Question: I have a piece of code to print out PID's once Forked, and just a basic user input thing, but each time I run the script, sometimes it runs as expected and it all prints out within one command, then the next time the child prints it's PID, it does so on a next line and leaves the terminal in a state in which you need to press enter for it to continue. I've researched this website about people flushing at what not, which I've added literally everywhere but I still can't get it to work.
My code:
'''
#include <unistd.h>
#include <stdio.h>
#include "sys/types.h"
int main(){
int pid;
int userInput;
printf("Please enter a number: ");
userInput = getchar();
printf("
You entered: ");
putchar(userInput);
printf ("
");
fflush(0);
pid = fork();
if (0 == pid)
{
printf ("I am the child process, my PID is %d
", getpid());
fflush(0);
}
else
{
printf ("I am the parent process, my PID is %d
", getpid());
fflush(0);
}
return 0;
}
'''
And this is what happens when I run it a few times:

Could someone point out where I've gone wrong and how to correct it?
Thanks!
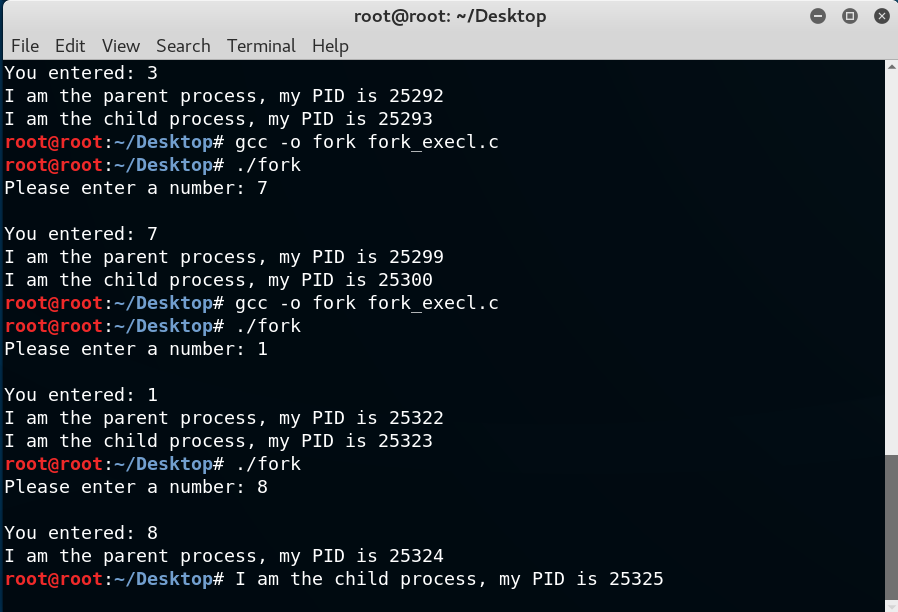
Answer: ? when you do 'fork()' 1st 'parent' will run and it runs in 'foreground' and then 'child' will run and its run in 'background'. Now reason you are getting differently because if foreground process completed background process comes to foreground & displayss its output & vice versa.
If command prompt is free i.e if parent completed then child will come to foreground & displays its output, shell won't stop child process being executed on foreground.
Note that .